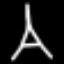
Label: The Eiffel Tower